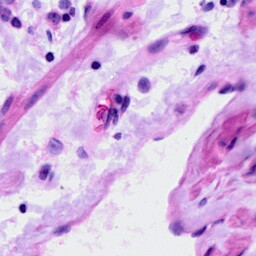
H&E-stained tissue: Ovarian